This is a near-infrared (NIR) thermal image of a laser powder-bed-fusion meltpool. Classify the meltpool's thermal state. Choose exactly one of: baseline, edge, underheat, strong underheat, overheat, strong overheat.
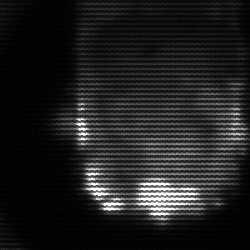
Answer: baseline